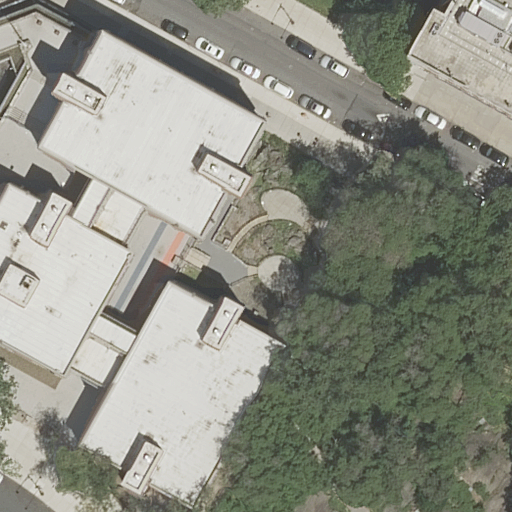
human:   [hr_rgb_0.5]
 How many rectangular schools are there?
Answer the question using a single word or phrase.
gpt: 1

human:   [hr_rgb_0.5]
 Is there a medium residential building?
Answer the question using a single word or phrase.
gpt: yes

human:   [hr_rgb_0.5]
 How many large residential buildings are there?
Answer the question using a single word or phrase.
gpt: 0

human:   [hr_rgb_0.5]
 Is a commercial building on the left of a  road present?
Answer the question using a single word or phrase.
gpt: no

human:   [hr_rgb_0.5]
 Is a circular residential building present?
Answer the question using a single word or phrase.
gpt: no

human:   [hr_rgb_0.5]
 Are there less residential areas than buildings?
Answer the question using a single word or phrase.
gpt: yes

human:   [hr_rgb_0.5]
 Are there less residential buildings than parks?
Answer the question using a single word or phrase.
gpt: no

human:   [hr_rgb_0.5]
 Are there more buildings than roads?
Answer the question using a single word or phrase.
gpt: no

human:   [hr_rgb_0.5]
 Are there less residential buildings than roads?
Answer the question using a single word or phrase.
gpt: yes

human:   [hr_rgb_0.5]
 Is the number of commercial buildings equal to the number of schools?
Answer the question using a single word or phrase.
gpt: no

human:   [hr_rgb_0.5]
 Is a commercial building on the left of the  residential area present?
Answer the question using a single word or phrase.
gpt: no

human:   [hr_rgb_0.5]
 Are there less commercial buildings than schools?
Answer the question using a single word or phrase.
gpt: yes

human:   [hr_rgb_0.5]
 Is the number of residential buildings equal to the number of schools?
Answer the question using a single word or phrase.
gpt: yes

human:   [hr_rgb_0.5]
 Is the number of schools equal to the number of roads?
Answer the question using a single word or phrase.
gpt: no

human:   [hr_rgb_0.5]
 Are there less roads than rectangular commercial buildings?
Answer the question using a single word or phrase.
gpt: no

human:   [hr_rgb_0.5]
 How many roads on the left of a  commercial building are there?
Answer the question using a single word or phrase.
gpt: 0

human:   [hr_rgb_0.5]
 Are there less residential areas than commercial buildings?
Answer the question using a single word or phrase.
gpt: no

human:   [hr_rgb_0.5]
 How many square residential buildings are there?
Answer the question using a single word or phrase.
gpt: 0

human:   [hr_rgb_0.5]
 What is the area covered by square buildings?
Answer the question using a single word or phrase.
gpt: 0m2

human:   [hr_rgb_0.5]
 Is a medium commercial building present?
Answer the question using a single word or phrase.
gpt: no

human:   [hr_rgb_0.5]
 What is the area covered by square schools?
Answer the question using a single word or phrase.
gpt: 0m2

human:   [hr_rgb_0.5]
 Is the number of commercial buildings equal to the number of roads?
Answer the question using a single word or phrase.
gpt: no

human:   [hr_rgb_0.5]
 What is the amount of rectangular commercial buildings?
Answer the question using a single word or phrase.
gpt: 0

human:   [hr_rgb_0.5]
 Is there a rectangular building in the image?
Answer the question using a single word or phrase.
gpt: no

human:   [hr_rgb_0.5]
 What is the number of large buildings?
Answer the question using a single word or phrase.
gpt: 1

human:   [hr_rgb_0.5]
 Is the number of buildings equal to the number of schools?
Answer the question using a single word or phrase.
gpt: no

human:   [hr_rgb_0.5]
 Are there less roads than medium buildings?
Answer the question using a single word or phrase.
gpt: no

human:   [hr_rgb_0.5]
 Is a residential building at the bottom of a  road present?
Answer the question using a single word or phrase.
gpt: no

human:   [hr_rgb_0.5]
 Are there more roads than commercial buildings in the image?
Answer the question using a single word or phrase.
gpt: yes

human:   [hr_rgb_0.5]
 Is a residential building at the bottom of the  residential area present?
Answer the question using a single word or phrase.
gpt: yes

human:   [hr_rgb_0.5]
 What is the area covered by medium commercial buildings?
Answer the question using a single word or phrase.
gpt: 0m2

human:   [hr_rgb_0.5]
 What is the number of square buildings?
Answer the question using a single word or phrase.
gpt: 0

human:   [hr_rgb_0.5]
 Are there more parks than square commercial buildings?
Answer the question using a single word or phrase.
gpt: yes

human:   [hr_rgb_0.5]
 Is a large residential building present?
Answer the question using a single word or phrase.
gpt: no

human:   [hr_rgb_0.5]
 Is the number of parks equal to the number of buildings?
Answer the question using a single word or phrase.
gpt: no

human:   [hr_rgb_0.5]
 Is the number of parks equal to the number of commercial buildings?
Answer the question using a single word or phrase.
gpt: no